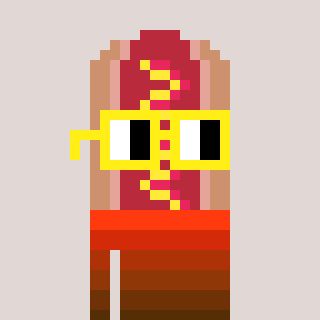
a pixel art character with square yellow glasses, a hotdog-shaped head and a rust-colored body on a warm background